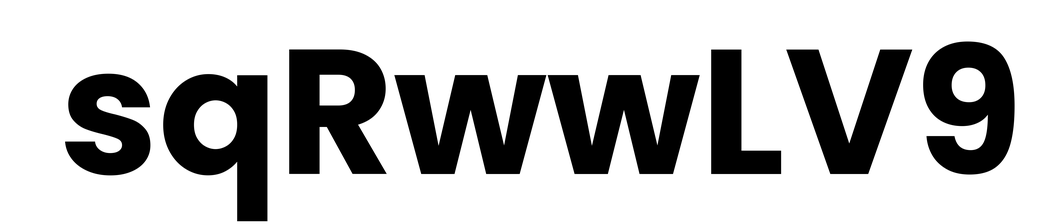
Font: Poppins-Bold